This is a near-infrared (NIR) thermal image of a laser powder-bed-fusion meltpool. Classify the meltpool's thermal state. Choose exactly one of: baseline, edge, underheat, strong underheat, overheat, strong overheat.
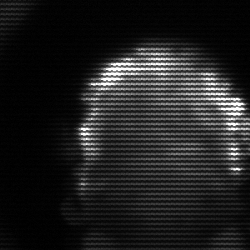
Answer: baseline